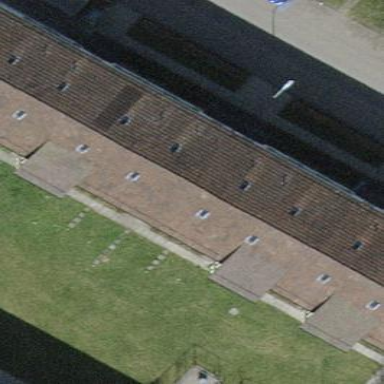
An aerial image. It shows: Gabled roof apartment building with tile roofing.